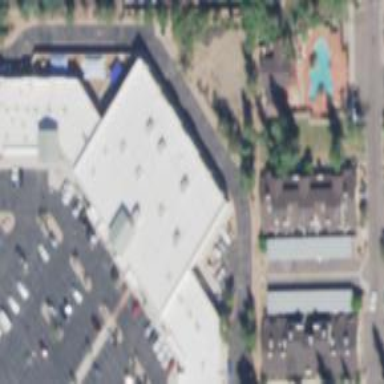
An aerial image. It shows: Building that houses fitness center.